Field crop: maize
Growth stage: 2
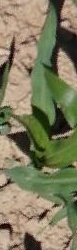
Species: maize